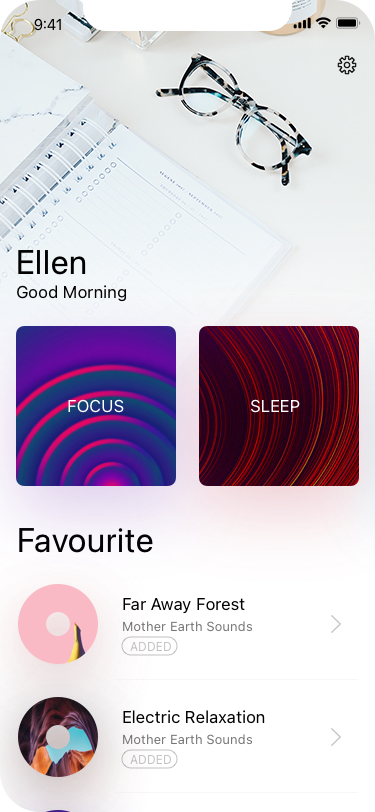
Text in this UI design:
Favourite
Sleep
Focus
Ellen
Good Morning